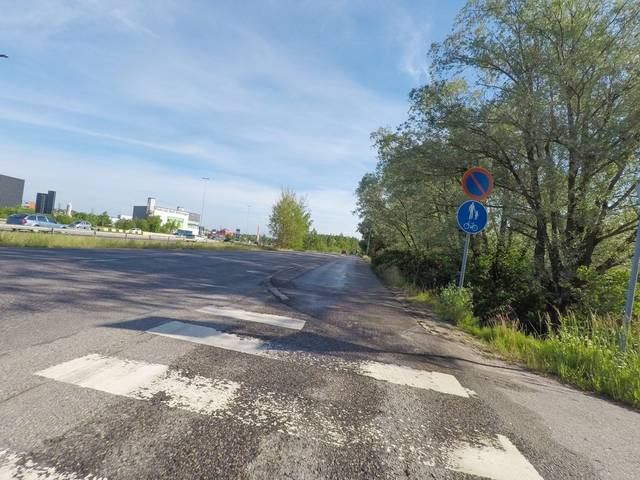
Region: Finland
Coordinates: 60.276, 24.978